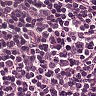
Metastatic tissue present: no